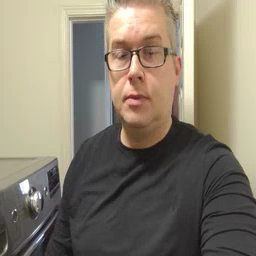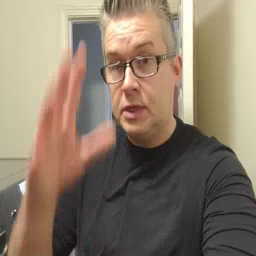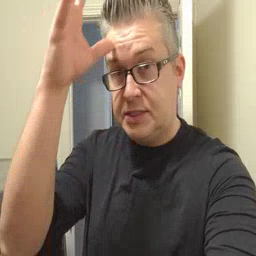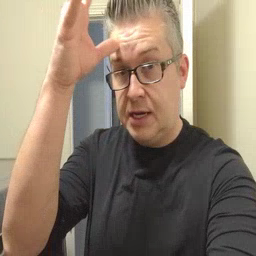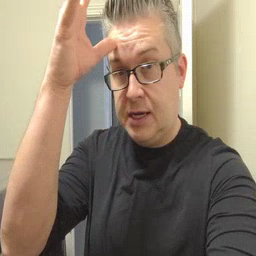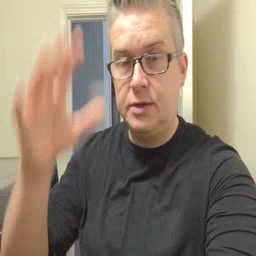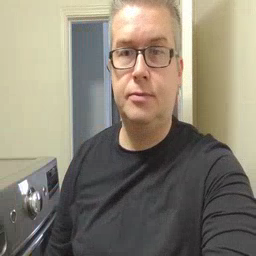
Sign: dad